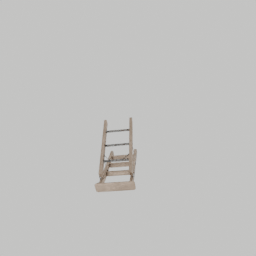
Label: tools